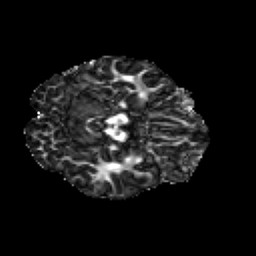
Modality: FA
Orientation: axial
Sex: male
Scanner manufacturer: siemens
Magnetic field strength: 3 T
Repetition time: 5 s
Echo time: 0.071 s